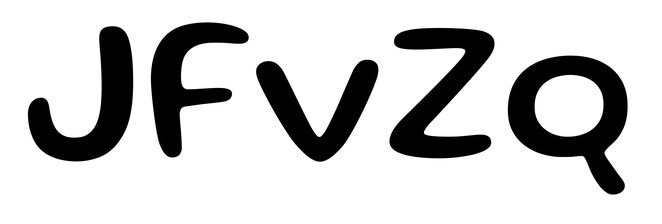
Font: Gluten_Regular